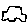
Label: car